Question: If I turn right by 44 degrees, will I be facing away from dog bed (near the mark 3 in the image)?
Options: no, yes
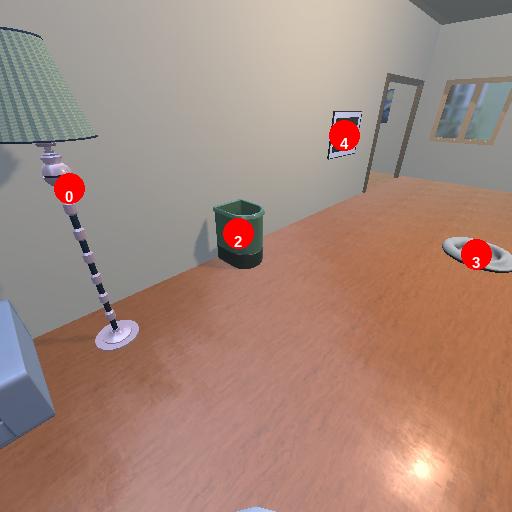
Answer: no